Here is the wavelet time-frequency representation (scalogram) of a rolling-element bearing's vibration measurement. Determine the bearing's health state. Answer with exactly one of: normal, inner_race, outer_race, ball.
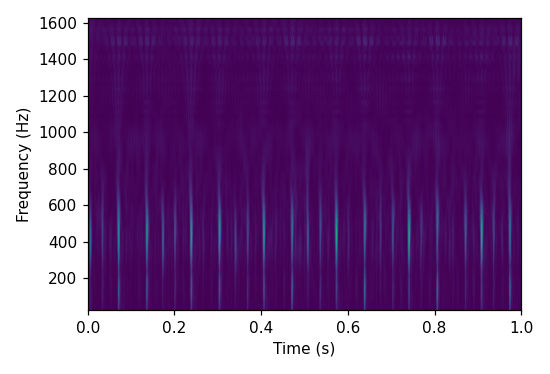
Answer: outer_race